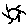
Label: sun